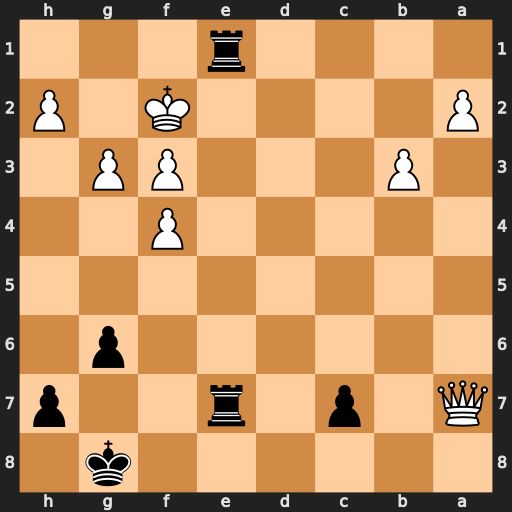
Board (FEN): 6k1/Q1p1r2p/6p1/8/5P2/1P3PP1/P4K1P/4r3
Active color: b
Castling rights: -
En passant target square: -
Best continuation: R7e2#